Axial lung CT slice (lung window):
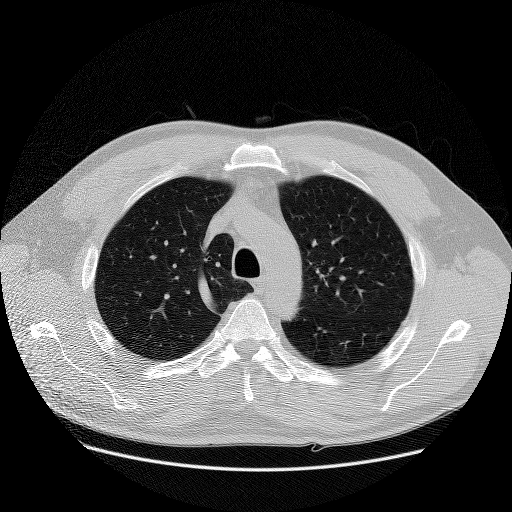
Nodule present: no